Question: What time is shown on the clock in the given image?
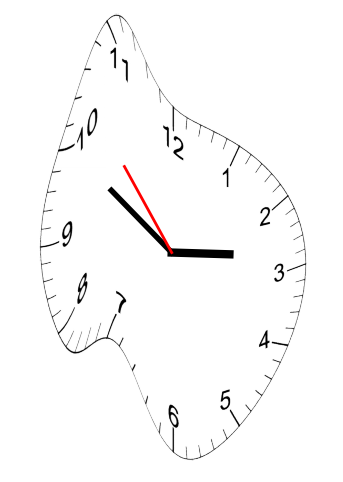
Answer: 02:49:53